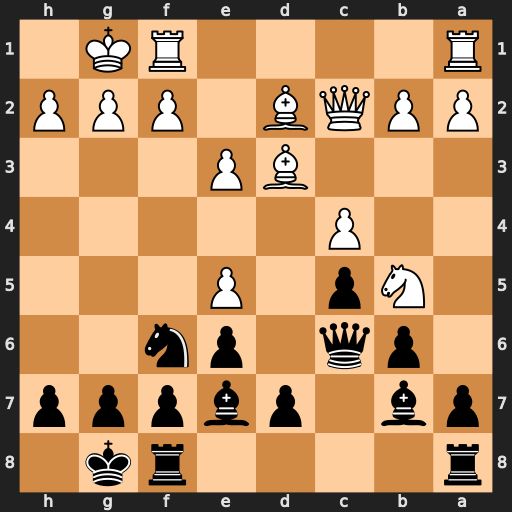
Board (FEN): r4rk1/pb1pbppp/1pq1pn2/1Np1P3/2P5/3BP3/PPQB1PPP/R4RK1
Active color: b
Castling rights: -
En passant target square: -
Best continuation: Qxg2#